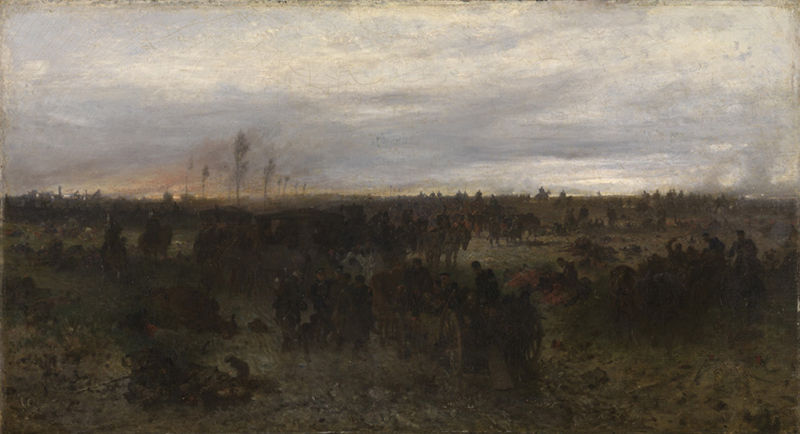
Titel: Abend nach der Schlacht bei Wörth
Künstler: Franz (1815) Adam
Standort: Karlsruhe
Institution: Staatliche Kunsthalle Karlsruhe
Schlagwörter: baum, blau, dunkel, feuer, gemälde, himmel, kampf, wolken, bäume, grün, landschaft, menschen, stadt, abend, grau, mitte, männer, tiere, wiese, malerei, steine, tod, weit, dämmerung, feld, horizont, morgen, natur, flach, rauch, boden, bauern, karren, pferd, pferde, reiter, düster, dorf, dunst, kutsche, wagen, ölgemälde, gewalt, krieg, schlacht, soldaten, abendrot, flucht, kanone, blut, heide, waffen, leichen, tote, verletzte, napoleon, gebet, heer, kämpfen, verschwommen, kavallerie, mittelalter, tonig, horizontal, kanona, wagenräder, undeutlich, armut, rückzug, verwundete, abendröte, morgenröte, verletze, infanterie, schlachtfeld, lager, tief, morgengrauen, büume, weite landschaft, dinkel, pherd, dunkeöl, kieg, lafetten